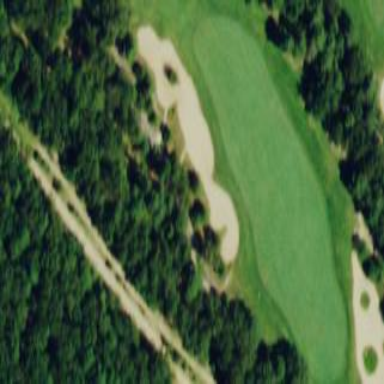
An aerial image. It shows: Golf bunker filled with sandy terrain.